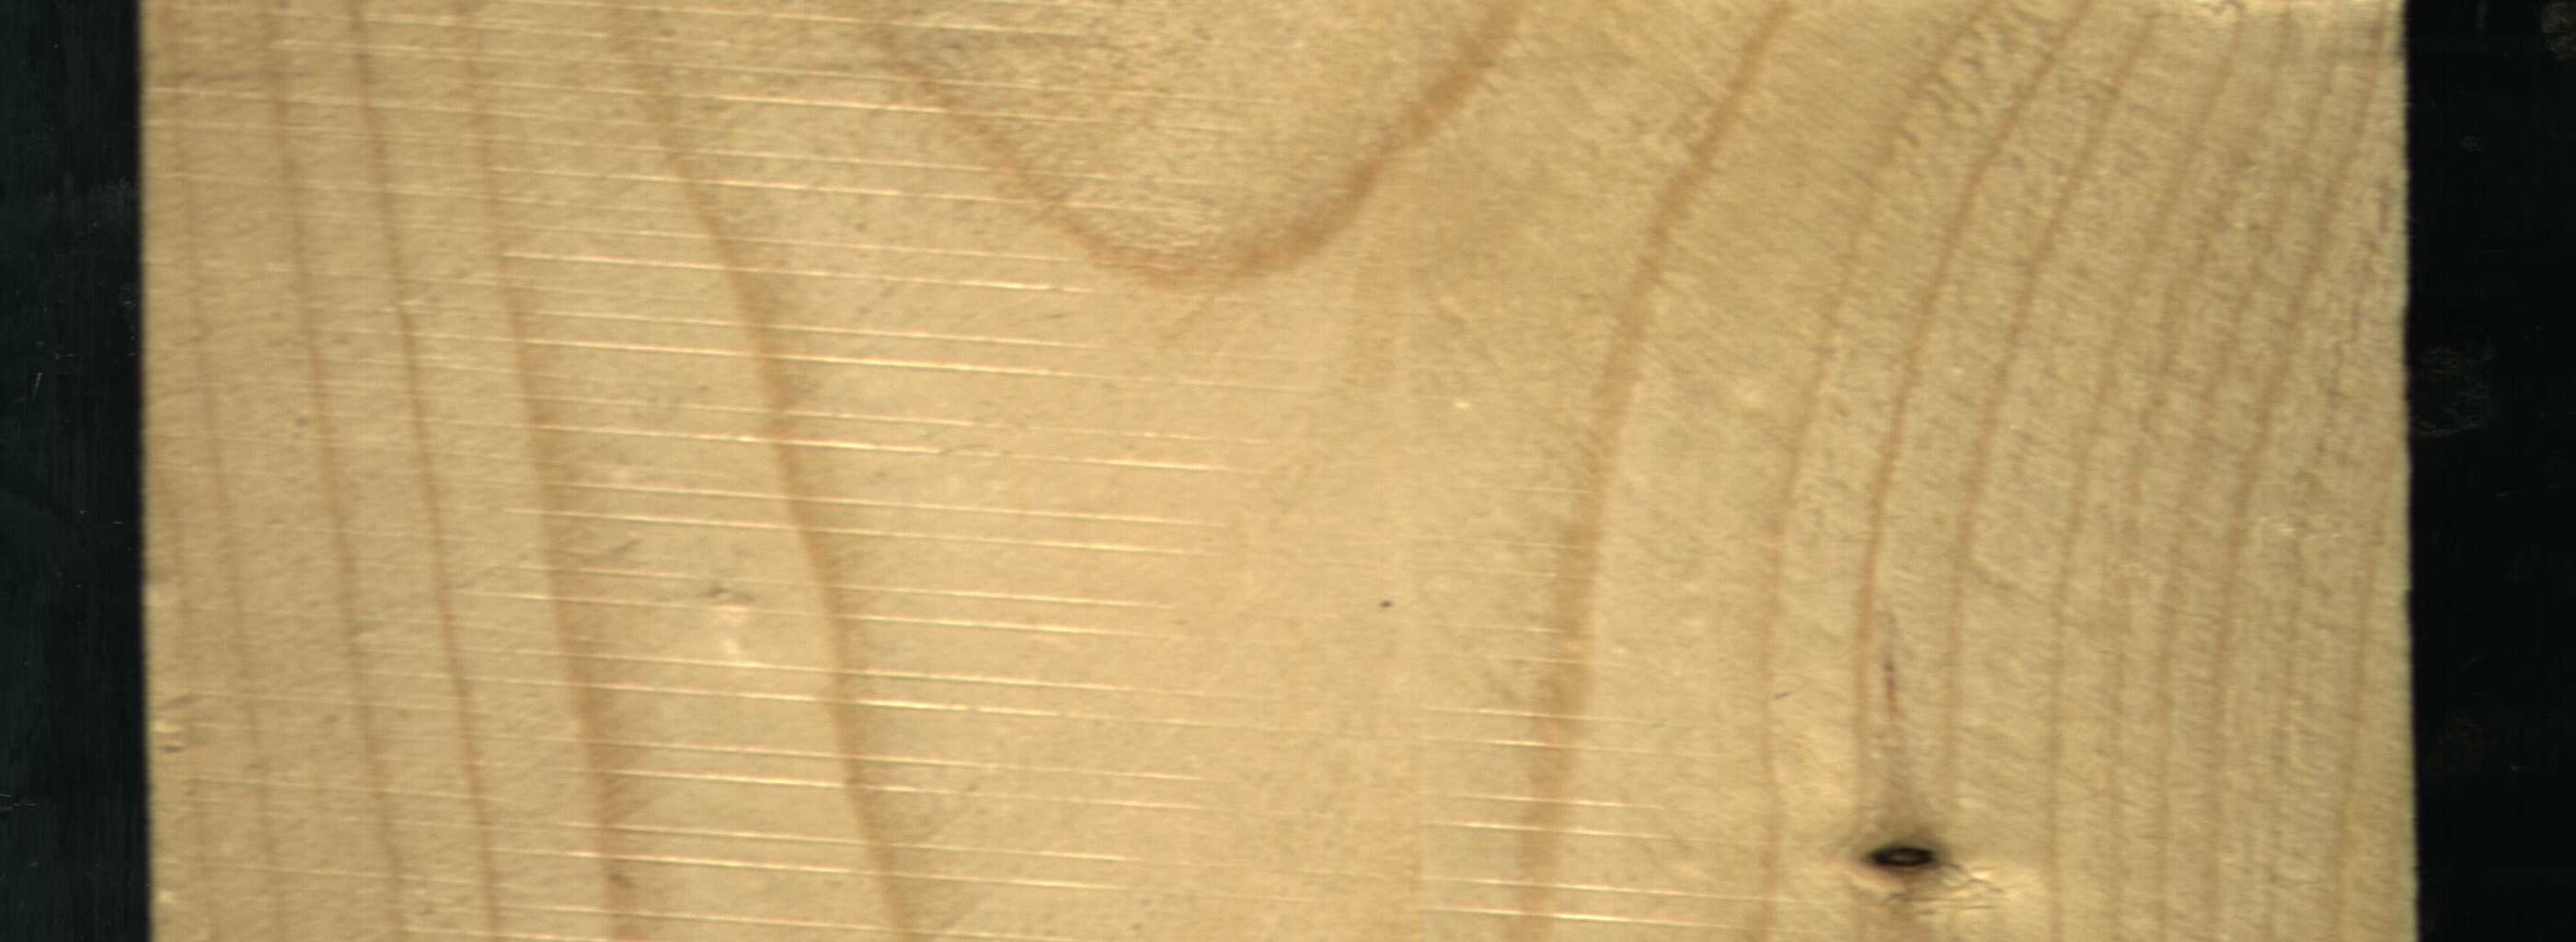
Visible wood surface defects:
Dead_Knot